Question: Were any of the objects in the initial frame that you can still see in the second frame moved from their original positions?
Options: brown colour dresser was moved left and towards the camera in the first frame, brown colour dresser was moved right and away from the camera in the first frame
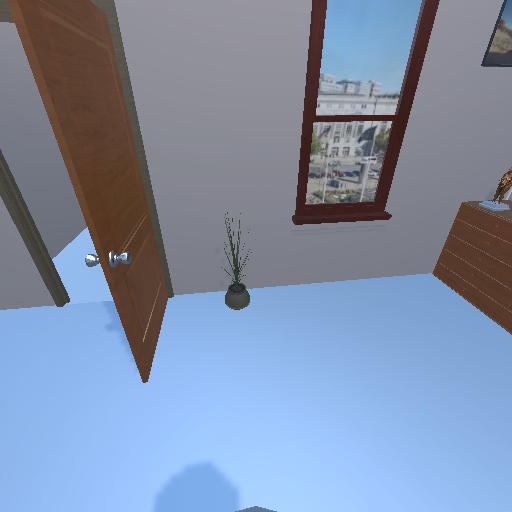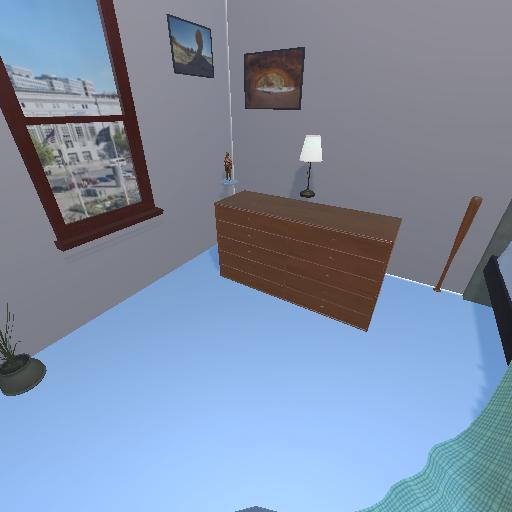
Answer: brown colour dresser was moved left and towards the camera in the first frame